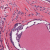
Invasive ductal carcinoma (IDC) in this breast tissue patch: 0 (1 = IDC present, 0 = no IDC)